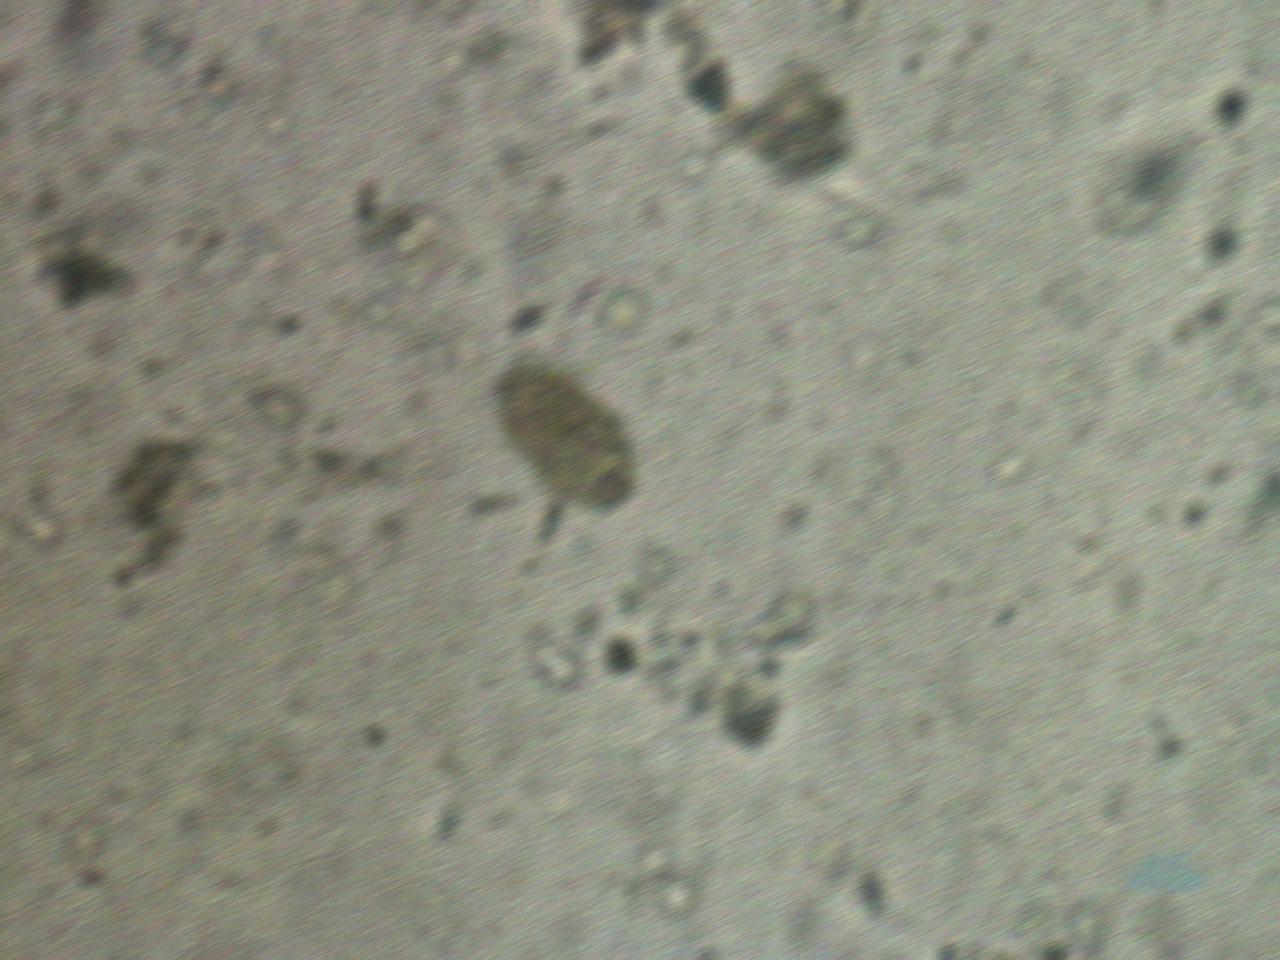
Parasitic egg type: Capillaria philippinensis